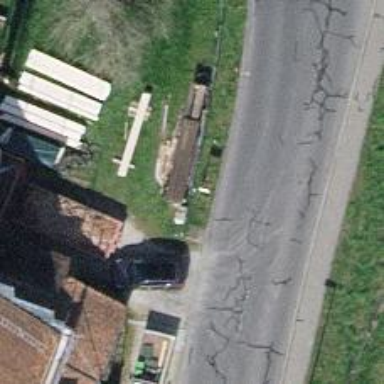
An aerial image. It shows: Bus stop with platform for public transport.